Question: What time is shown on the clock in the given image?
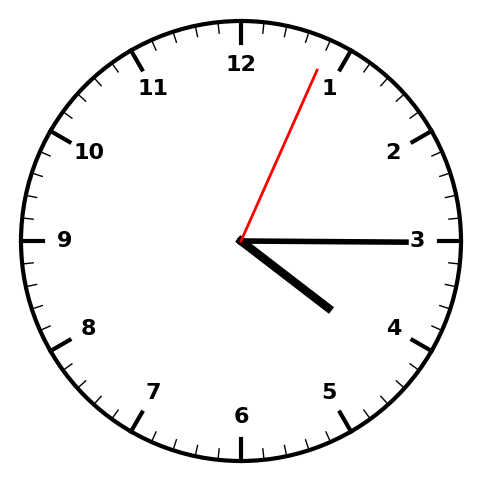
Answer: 04:15:04